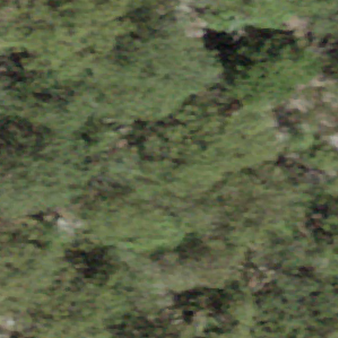
Label: other